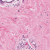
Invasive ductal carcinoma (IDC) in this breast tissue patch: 0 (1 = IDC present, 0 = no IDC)